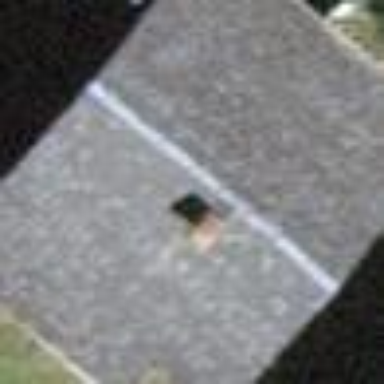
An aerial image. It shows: Simple house.